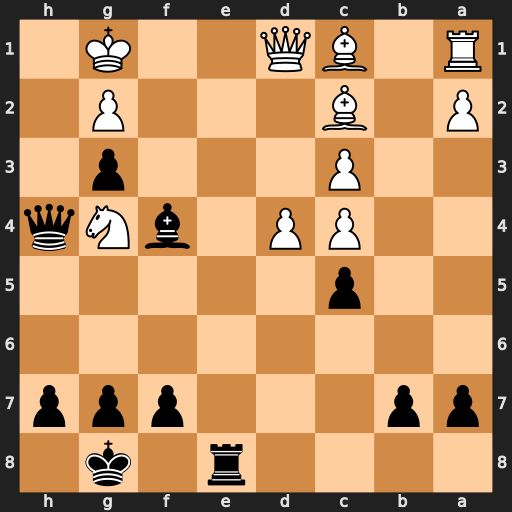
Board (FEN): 4r1k1/pp3ppp/8/2p5/2PP1bNq/2P3p1/P1B3P1/R1BQ2K1
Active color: b
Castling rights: -
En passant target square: -
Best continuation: Qxg4 Bxf4 Qxf4